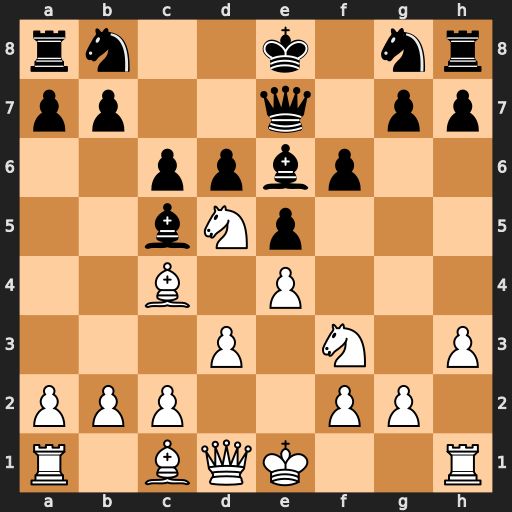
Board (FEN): rn2k1nr/pp2q1pp/2ppbp2/2bNp3/2B1P3/3P1N1P/PPP2PP1/R1BQK2R
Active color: w
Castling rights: KQkq
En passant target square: -
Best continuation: Nxe7